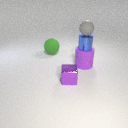
large green rubber sphere behind small purple metal cube